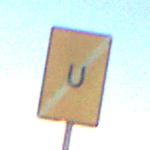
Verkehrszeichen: EndeUmleitung
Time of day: MorningAfternoon
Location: Outdoor (Nature)
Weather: Clear
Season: NotSpecified
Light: Natural